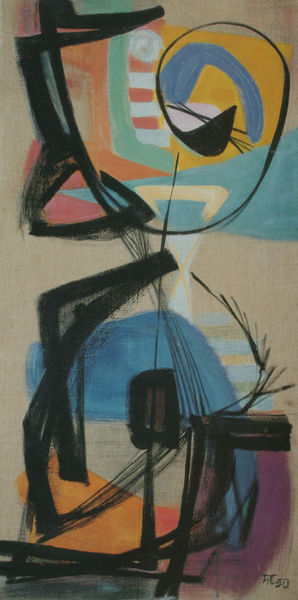
Titel: Stundenglas
Künstler: Hann Trier
Institution: Privatbesitz
Schlagwörter: blau, gelb, orange, schwarz, rosa, abstrakt, modern, lila, striche, schwingung, augenpaar, kreisende körper